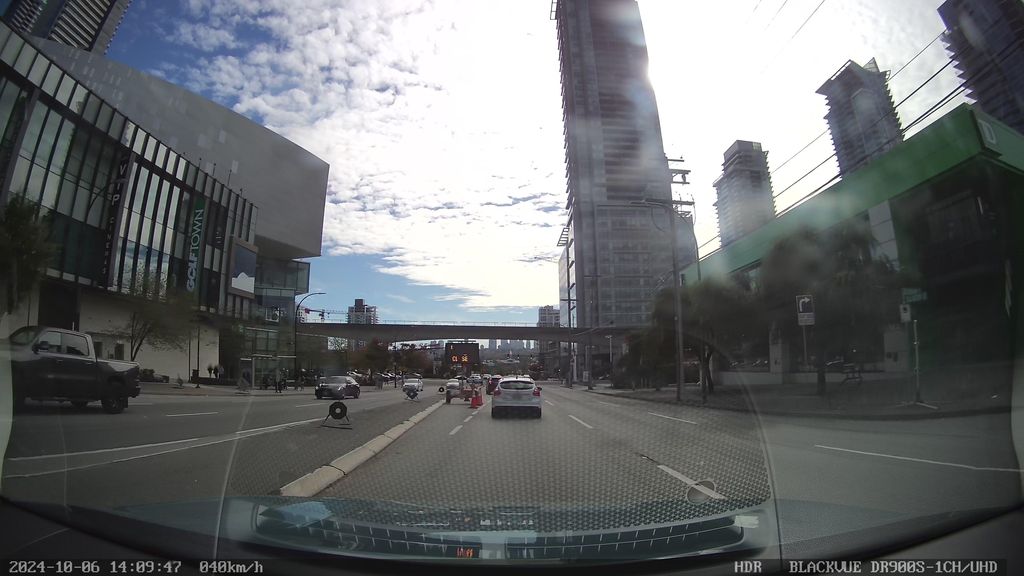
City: vancouver